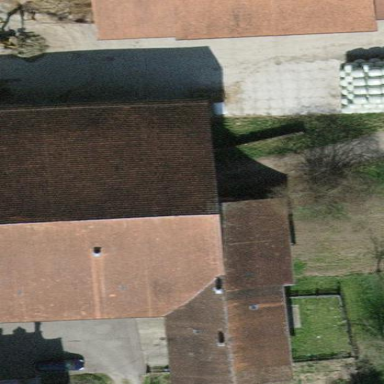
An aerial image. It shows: Stable building.